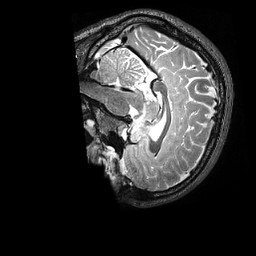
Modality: T2w
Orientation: sagittal
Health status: healthy
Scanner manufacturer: siemens
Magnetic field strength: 3 T
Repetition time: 3.2 s
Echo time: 0.565 s